Question: Simulating Ocean Water:
<URL>
I'm trying to simulate ocean and I need your help.
Please be patient, I'm newbie to computer graphics but I know basics of physics and mathematics. As you can see I need to compute the formula:

is a vector, is a coordinate (so I suggest that it could be equal to vector?).
So, first question:
how to compute to the power of such strange thing?
Second, it says that h(,t) is height and also that to get the value it's needed to do FFT. I can't understand it.
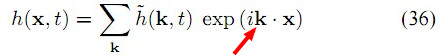
Answer: e to the power of something imaginary can be computed with sin and cos waves

<URL>
and vector exponentiation has it's own page as well

<URL>